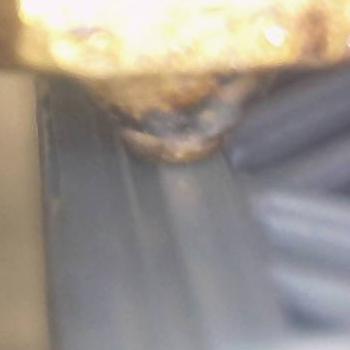
Flow rate: 112%